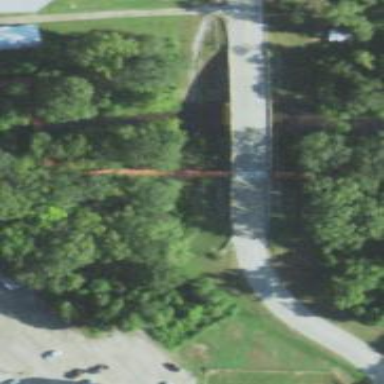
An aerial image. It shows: Service road that includes bridge.